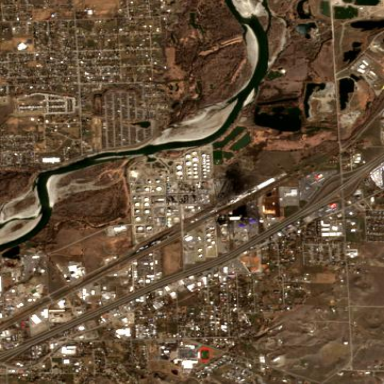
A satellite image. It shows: Industrial area.